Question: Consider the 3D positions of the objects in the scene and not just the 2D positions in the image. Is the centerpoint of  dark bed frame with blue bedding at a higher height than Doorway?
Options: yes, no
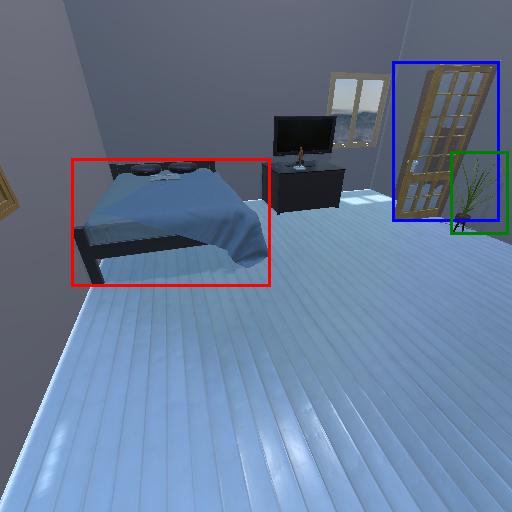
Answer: yes